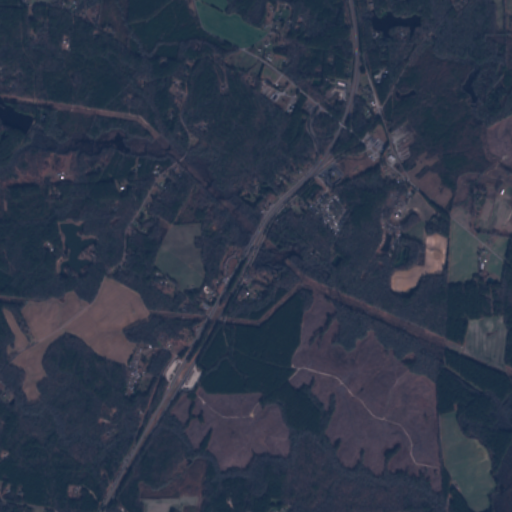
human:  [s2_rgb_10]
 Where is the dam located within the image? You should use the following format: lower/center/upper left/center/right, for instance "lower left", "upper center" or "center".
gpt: The dam is located in the upper left of the image.
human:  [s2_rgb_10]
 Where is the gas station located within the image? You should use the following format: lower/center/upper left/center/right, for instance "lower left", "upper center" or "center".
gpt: The gas station is located in the upper right of the image.
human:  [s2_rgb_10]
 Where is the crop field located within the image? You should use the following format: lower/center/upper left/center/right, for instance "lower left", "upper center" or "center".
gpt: There is no crop field in the image.